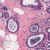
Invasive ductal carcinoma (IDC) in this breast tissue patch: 0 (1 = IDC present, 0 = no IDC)